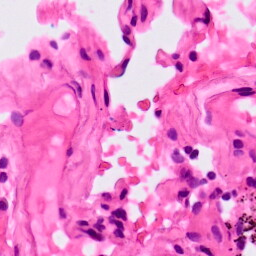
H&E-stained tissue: Lung